Question: i am using spark datagrid for my application. i am using one cusomrenderer (contains one link) for my spark datagrid.Text in the columns are truncated with respect to it's column size.but the link is not truncated, it is overlapped to next column ,that is not fair.i want that link column should be truncated within its column.here i have given my sample code.
'''
<?xml version="1.0" encoding="utf-8"?>
<s:Application name="Spark_DataGrid_columns_test"
xmlns:fx="http://ns.adobe.com/mxml/2009"
xmlns:s="library://ns.adobe.com/flex/spark"
xmlns:mx="library://ns.adobe.com/flex/mx" creationComplete="init()">
<fx:Script>
<![CDATA[
import mx.controls.Alert;
import spark.components.Grid;
import spark.components.gridClasses.CellPosition;
private function init():void
{
var link:ClassFactory = new ClassFactory(sparkLinkRenderer);
linkColumn.itemRenderer = link;
}
]]>
</fx:Script>
<fx:Declarations>
<s:ArrayList id="TweetersList">
<fx:Object drink="onetqwo three four five six seven eight" name="Dan Florio" twitter="polyGeek polyGeek polyGeek polyGeek polyGeek" />
<fx:Object drink="one" name="David Ortinau" twitter="davidortinau" />
<fx:Object drink="one" name="Simeon Bateman" twitter="simBateman"/>
<fx:Object drink="one" name="Dan Florio" twitter="polyGeek" />
<fx:Object drink="one" name="David Ortinau" twitter="davidortinau" />
<fx:Object drink="one" name="Simeon Bateman" twitter="simBateman" />
<fx:Object drink="one" name="Dan Florio" twitter="polyGeek" />
<fx:Object drink="one" name="David Ortinau" twitter="davidortinau" />
<fx:Object drink="one" name="Simeon Bateman" twitter="simBateman" />
<fx:Object drink="one" name="Dan Florio" twitter="polyGeek" />
<fx:Object drink="one" name="David Ortinau" twitter="davidortinau"/>
<fx:Object drink="one" name="Simeon Bateman" twitter="simBateman"/>
</s:ArrayList>
</fx:Declarations>
<s:DataGrid id="spdg" width="500" height="250" >
<s:columns>
<s:ArrayList>
<s:GridColumn width="100" id="linkColumn" dataField="drink"/>
<s:GridColumn width="100" dataField="name"/>
<s:GridColumn width="100" dataField="twitter"/>
</s:ArrayList>
</s:columns>
</s:DataGrid>
</s:Application>
'''
the link custom renderer code:
'''
<?xml version="1.0" encoding="utf-8"?>
<s:GridItemRenderer xmlns:fx="http://ns.adobe.com/mxml/2009"
xmlns:mx="library://ns.adobe.com/flex/mx"
xmlns:s="library://ns.adobe.com/flex/spark"
width="100%" >
<fx:Script>
<![CDATA[
override public function set data(value:Object):void
{
super.data = value;
linkButton.label = value.drink;
}
]]>
</fx:Script>
<mx:LinkButton id="linkButton" color="#170909" textAlign="left" fontWeight="normal" textDecoration="underline">
</mx:LinkButton>
</s:GridItemRenderer>
'''
sample snapshot of my output:

please suggest me on this issue.
thanks in advance,
vengatesh
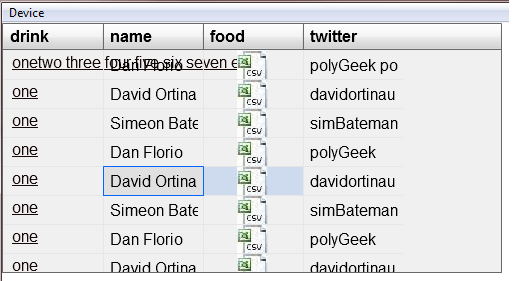
Answer: Well first i posted bounty and then i found a solution...
GridItemRenderer has a property clipAndEnableScrolling which does just that if set to true.
'''
<?xml version="1.0" encoding="utf-8"?>
<s:GridItemRenderer xmlns:fx="http://ns.adobe.com/mxml/2009"
xmlns:mx="library://ns.adobe.com/flex/mx"
xmlns:s="library://ns.adobe.com/flex/spark"
width="100%"
clipAndEnableScrolling="true">
<fx:Script>
<![CDATA[
override public function set data(value:Object):void
{
super.data = value;
linkButton.label = value.drink;
}
]]>
</fx:Script>
<mx:LinkButton id="linkButton" color="#170909" textAlign="left" fontWeight="normal" textDecoration="underline">
</mx:LinkButton>
'''